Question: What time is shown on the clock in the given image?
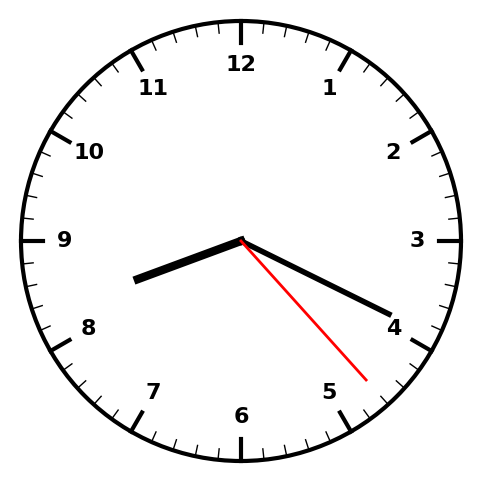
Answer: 08:19:23